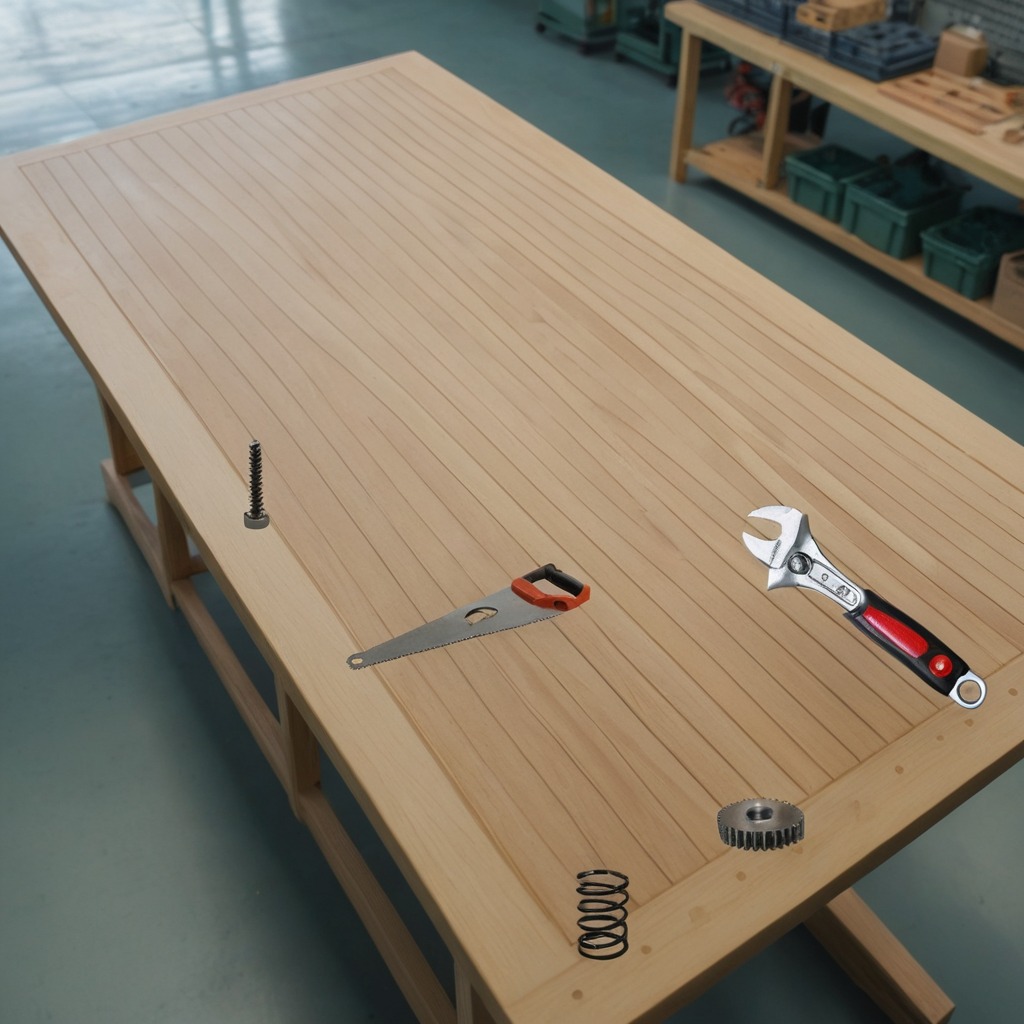
A steel gear with teeth, a metal machine screw, a coiled metal spring, a handheld metal saw, and a wrench are lying on the workbench inside a coastal fishing gear workshop.